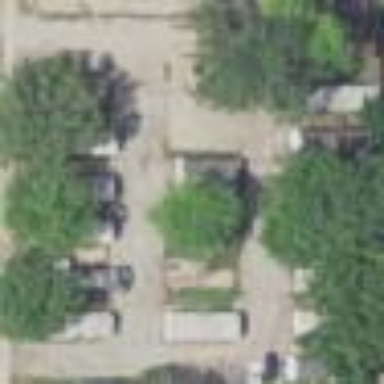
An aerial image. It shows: Residential area designated as trailer park.